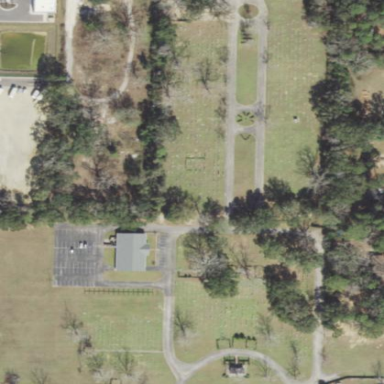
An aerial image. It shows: Cemetery.